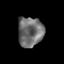
Tissue: prostate
Cell type: Epithelial cells
Senescence score: 0.311
Nuclear area (px): 734
Mean DAPI intensity: 111.253